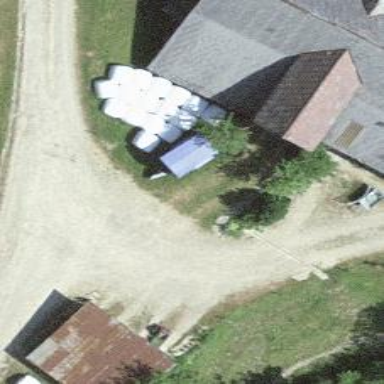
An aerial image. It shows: Farm.